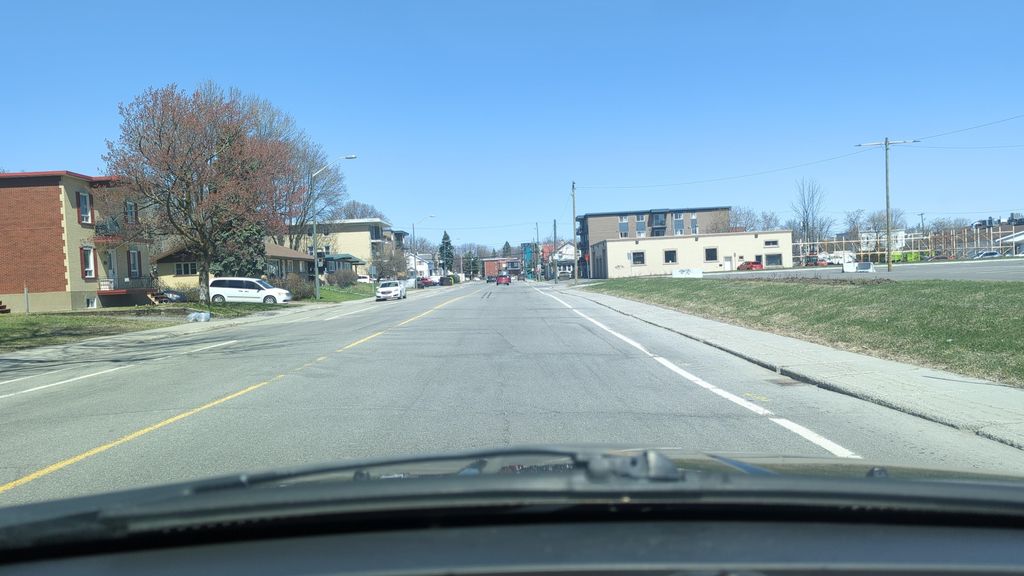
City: quebec_city